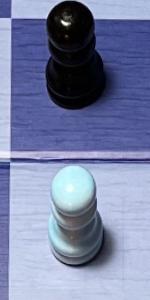
Label: Pawn_White